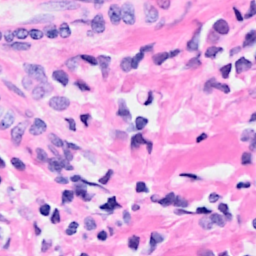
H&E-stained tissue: Breast